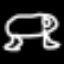
Label: frog